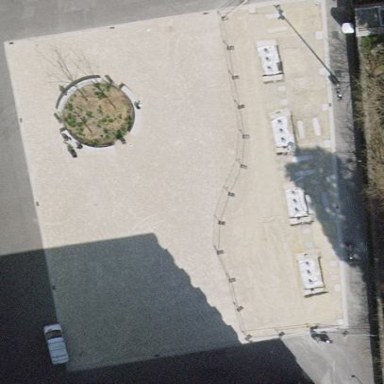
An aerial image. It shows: Pedestrian path with fine gravel surface.